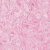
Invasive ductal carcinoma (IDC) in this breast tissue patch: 0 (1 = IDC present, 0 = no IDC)